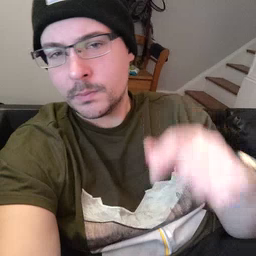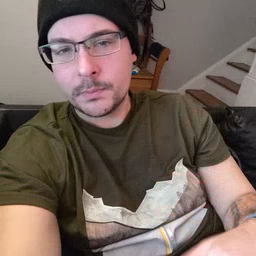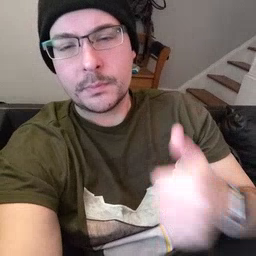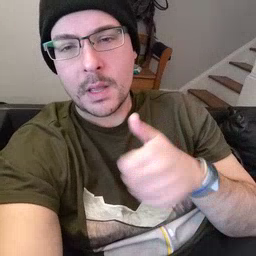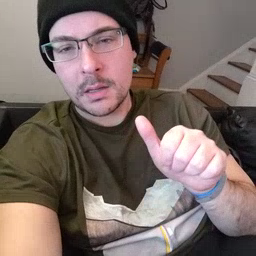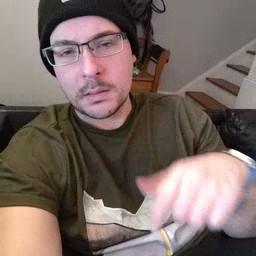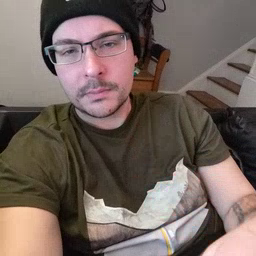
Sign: any